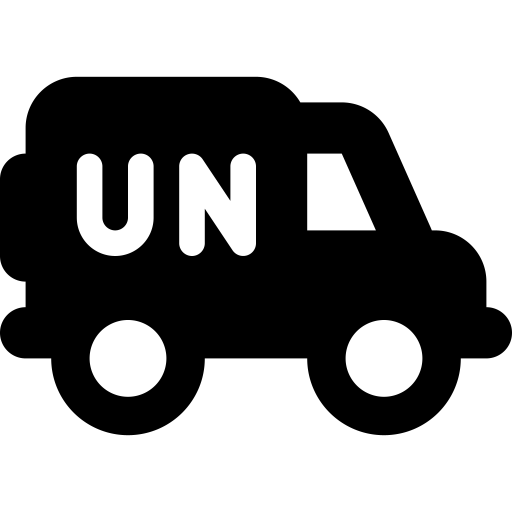
Tags: icon, FontAwesome, fa-icon, solid, truck, field, un